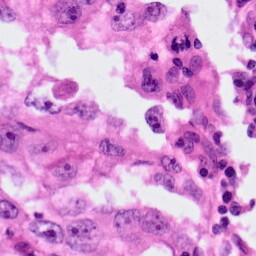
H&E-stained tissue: Lung